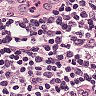
Metastatic tissue present: no